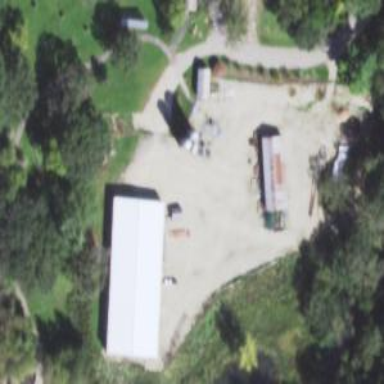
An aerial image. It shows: Old farm building designated as silo.